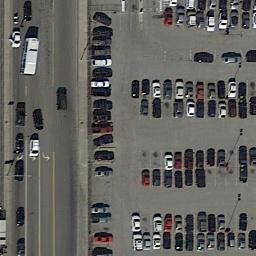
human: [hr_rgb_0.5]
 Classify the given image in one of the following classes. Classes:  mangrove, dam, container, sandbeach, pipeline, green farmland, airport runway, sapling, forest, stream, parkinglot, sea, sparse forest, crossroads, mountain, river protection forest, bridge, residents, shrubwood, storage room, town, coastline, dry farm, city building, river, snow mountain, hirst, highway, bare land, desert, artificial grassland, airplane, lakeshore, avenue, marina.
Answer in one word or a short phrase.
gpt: parkinglot